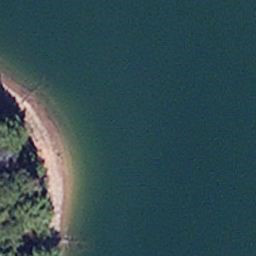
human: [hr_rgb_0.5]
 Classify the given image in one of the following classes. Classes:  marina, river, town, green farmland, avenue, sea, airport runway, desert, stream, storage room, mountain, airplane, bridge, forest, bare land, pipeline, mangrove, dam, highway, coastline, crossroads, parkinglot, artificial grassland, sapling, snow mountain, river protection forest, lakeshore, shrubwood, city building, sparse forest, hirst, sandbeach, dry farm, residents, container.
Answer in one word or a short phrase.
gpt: lakeshore